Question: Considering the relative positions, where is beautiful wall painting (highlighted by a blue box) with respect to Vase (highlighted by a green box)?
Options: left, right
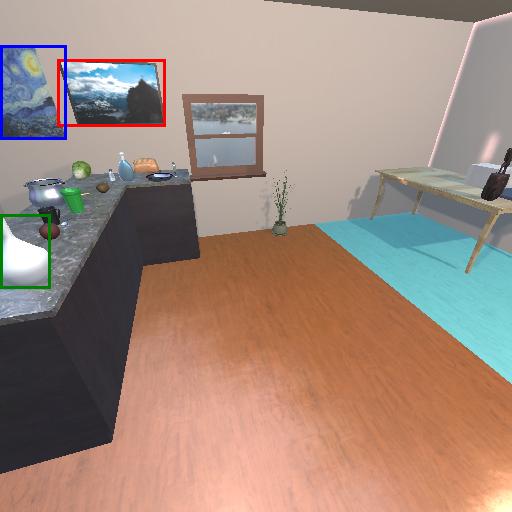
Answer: left